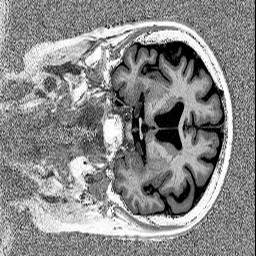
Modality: MP2RAGE
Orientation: coronal
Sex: female